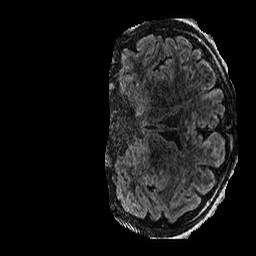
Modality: FLAIR
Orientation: coronal
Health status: ill
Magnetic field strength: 3 T